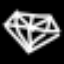
Label: diamond